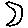
Label: moon